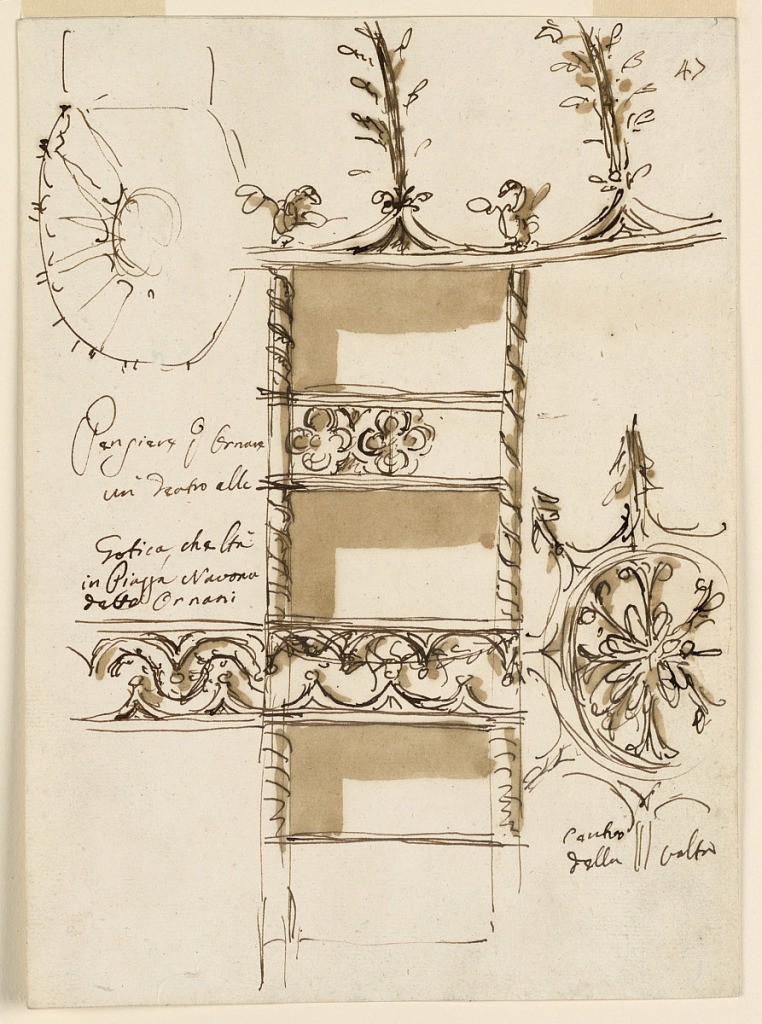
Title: Design for the Decoration of Ceiling and Boxes of Ornani Theater, Rome
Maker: Giuseppe Barberi, Italian, 1746–1809
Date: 1784
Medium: Pen and brown ink, brush and brown wash on lined off-white laid paper
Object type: Drawing
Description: Sketch showing decoration of outside of boxes and several details.